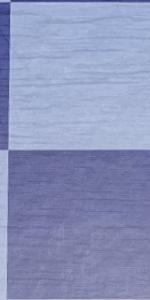
Label: Empty